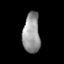
Tissue: lung
Cell type: Endothelial cells
Senescence score: 0.621
Nuclear area (px): 676
Mean DAPI intensity: 149.679